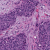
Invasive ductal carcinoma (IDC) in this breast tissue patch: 1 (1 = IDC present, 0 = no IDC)